Interaction volume radius: 5 \u00c5
Interaction volume height: 15 \u00c5
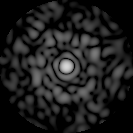
Disorder parameter: 0.8539